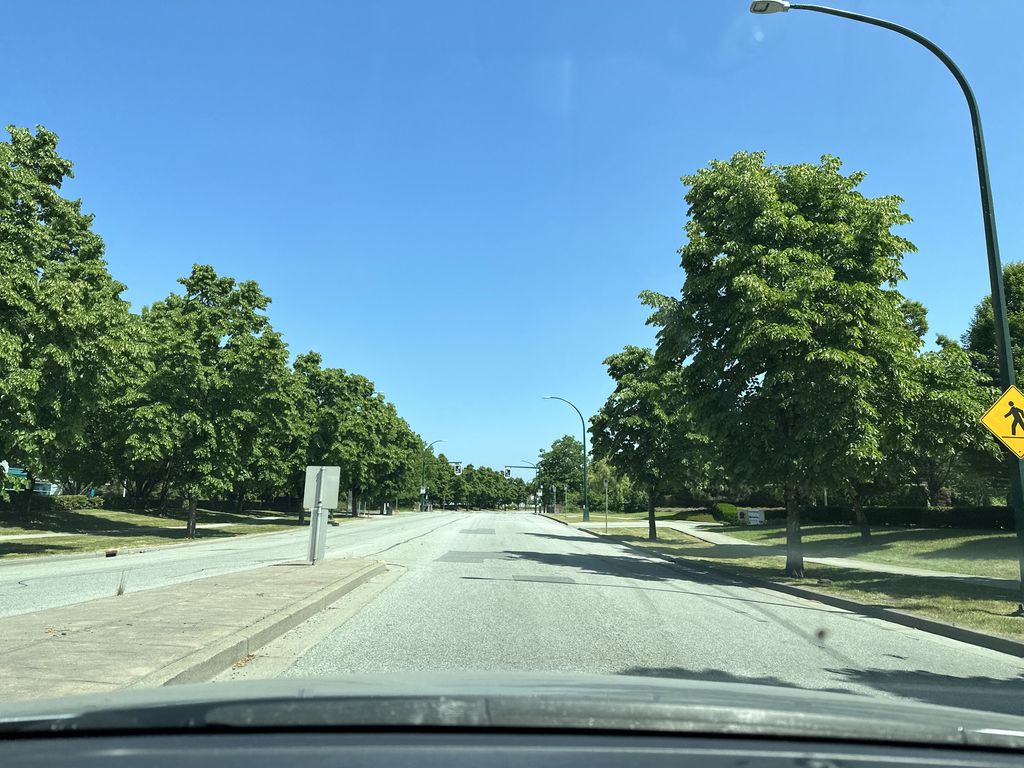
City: vancouver